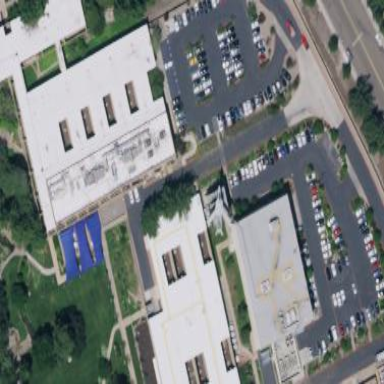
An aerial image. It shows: Industrial building.